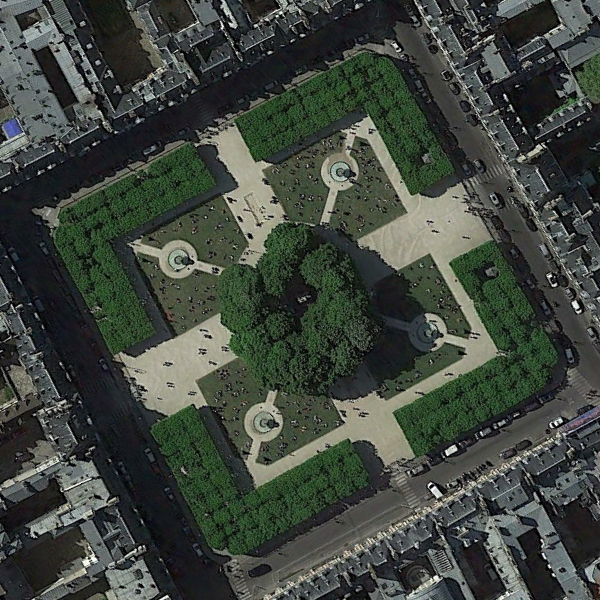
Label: Square